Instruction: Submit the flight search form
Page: home
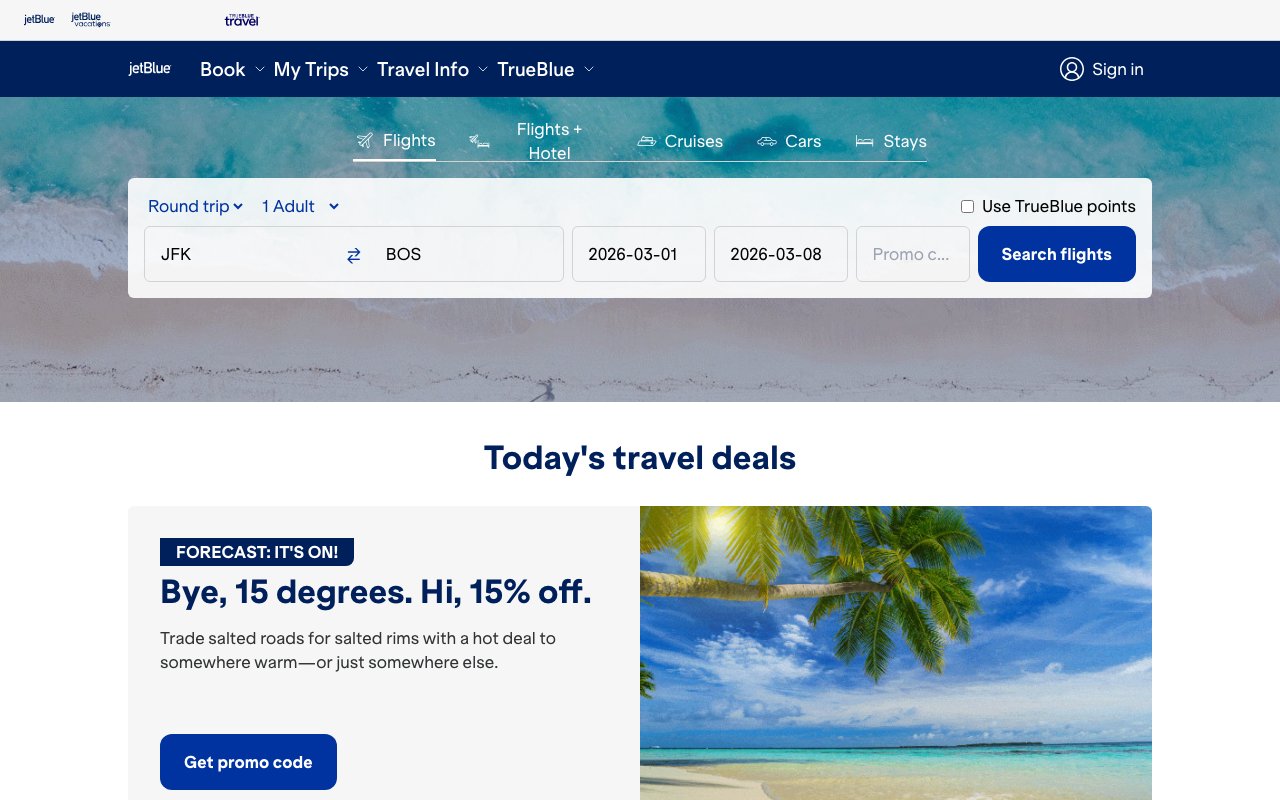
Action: click